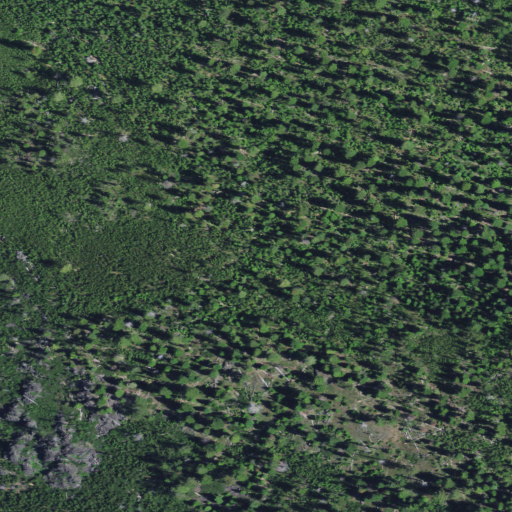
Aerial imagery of mountain in Oregon named Winom Butte containing evergreen forest and shrub